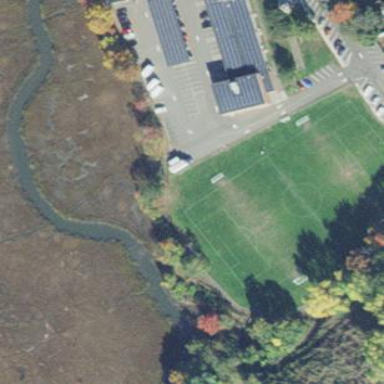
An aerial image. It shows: Soccer pitch for leisureland activities.